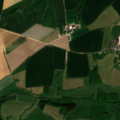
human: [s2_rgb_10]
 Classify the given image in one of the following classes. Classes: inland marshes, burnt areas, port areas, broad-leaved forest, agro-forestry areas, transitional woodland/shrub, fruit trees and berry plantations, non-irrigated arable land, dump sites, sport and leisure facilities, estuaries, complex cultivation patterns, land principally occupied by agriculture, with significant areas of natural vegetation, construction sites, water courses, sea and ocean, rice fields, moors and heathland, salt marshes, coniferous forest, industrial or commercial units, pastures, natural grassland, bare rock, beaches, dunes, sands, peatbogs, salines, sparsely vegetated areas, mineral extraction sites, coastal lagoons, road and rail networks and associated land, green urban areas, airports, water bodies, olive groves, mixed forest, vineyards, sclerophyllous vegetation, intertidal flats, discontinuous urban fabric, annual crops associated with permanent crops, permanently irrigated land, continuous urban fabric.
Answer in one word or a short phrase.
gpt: non-irrigated arable land, pastures